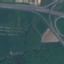
Land use / land cover: Highway